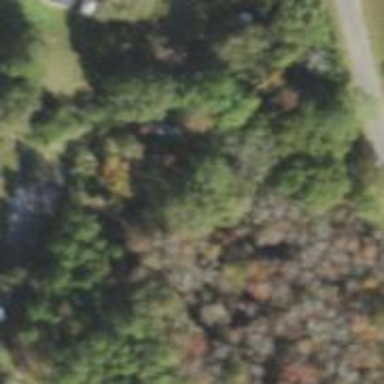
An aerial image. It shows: Mixed woodland with various types of leaves.